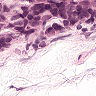
Metastatic tissue present: yes